Interaction volume radius: 10 \u00c5
Interaction volume height: 20 \u00c5
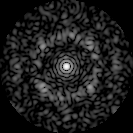
Disorder parameter: 0.7356